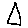
Label: triangle